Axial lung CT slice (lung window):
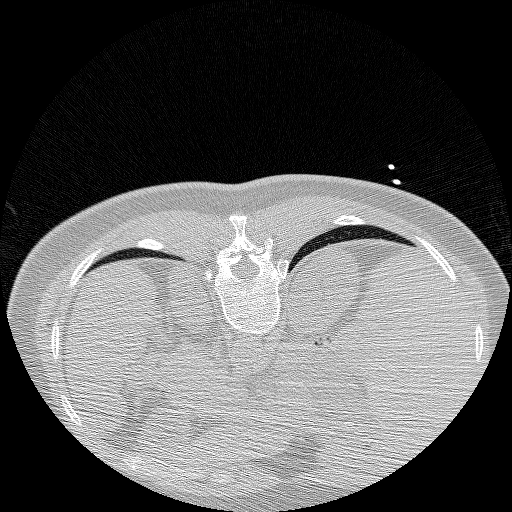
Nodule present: no